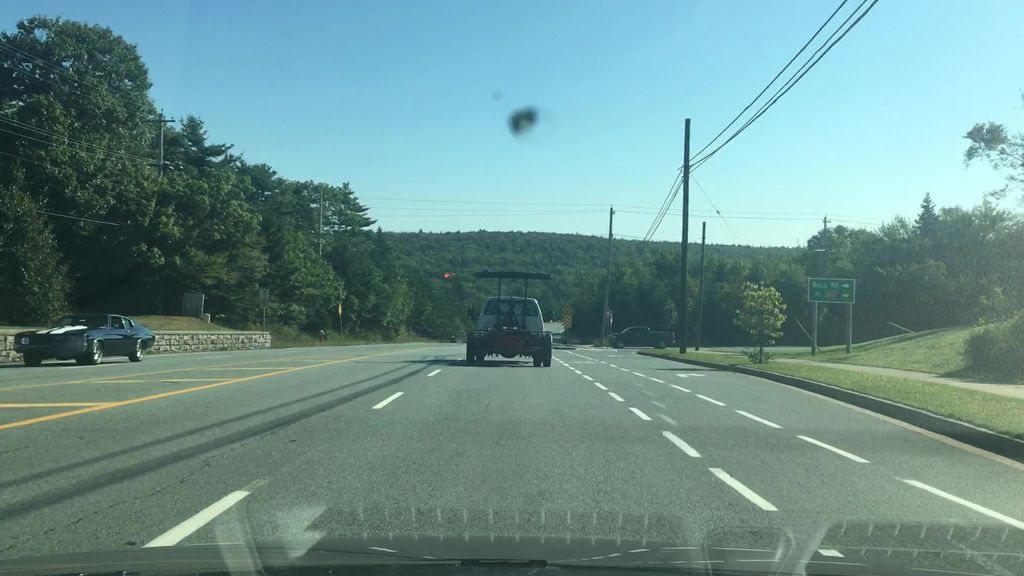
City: halifax